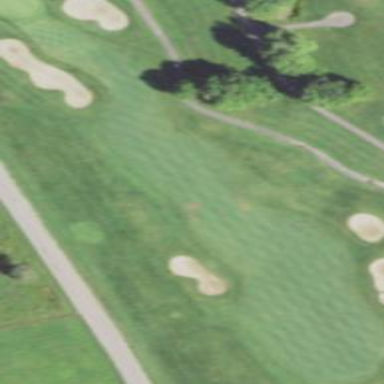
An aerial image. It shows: Grassy area designated as golf fairway.